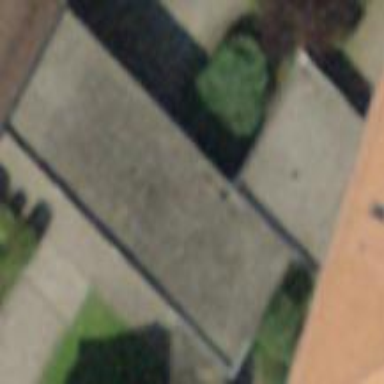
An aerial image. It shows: View of roof of building.